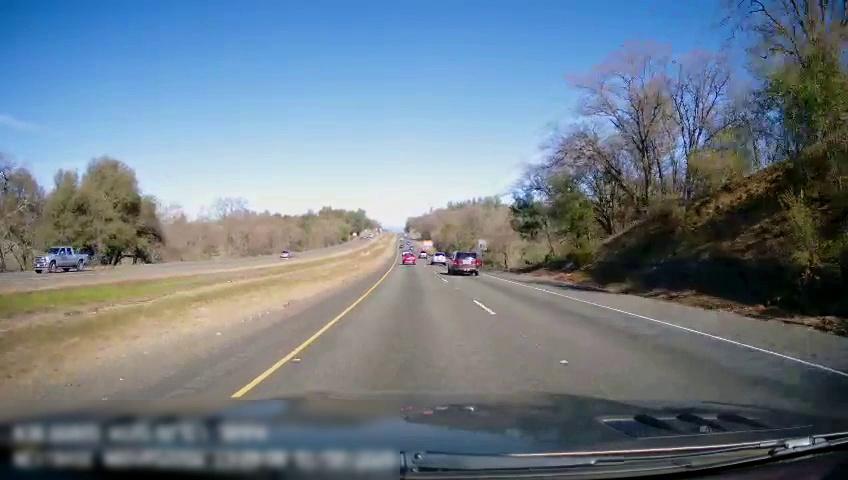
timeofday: Day
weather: Sunny
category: Drivable Space
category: Drivable Space
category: Vehicles | SUV
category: Vehicles | SUV
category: Vehicles | SUV
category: Vehicles | Truck
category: Lanes | Current Lane
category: Lanes | Current Lane
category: Lanes | Alternate Lane